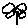
Label: flower